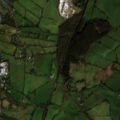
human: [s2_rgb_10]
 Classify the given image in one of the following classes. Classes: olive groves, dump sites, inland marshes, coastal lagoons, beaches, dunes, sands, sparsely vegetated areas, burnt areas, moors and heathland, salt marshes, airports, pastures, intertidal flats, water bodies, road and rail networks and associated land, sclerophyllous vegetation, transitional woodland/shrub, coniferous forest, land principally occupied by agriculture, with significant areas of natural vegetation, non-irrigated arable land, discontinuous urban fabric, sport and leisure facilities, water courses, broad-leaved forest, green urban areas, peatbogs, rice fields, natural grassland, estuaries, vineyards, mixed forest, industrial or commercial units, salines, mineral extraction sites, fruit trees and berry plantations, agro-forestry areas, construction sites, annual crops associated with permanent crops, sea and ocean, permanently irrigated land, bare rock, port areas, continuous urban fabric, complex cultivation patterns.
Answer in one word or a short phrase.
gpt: discontinuous urban fabric, pastures